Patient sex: F
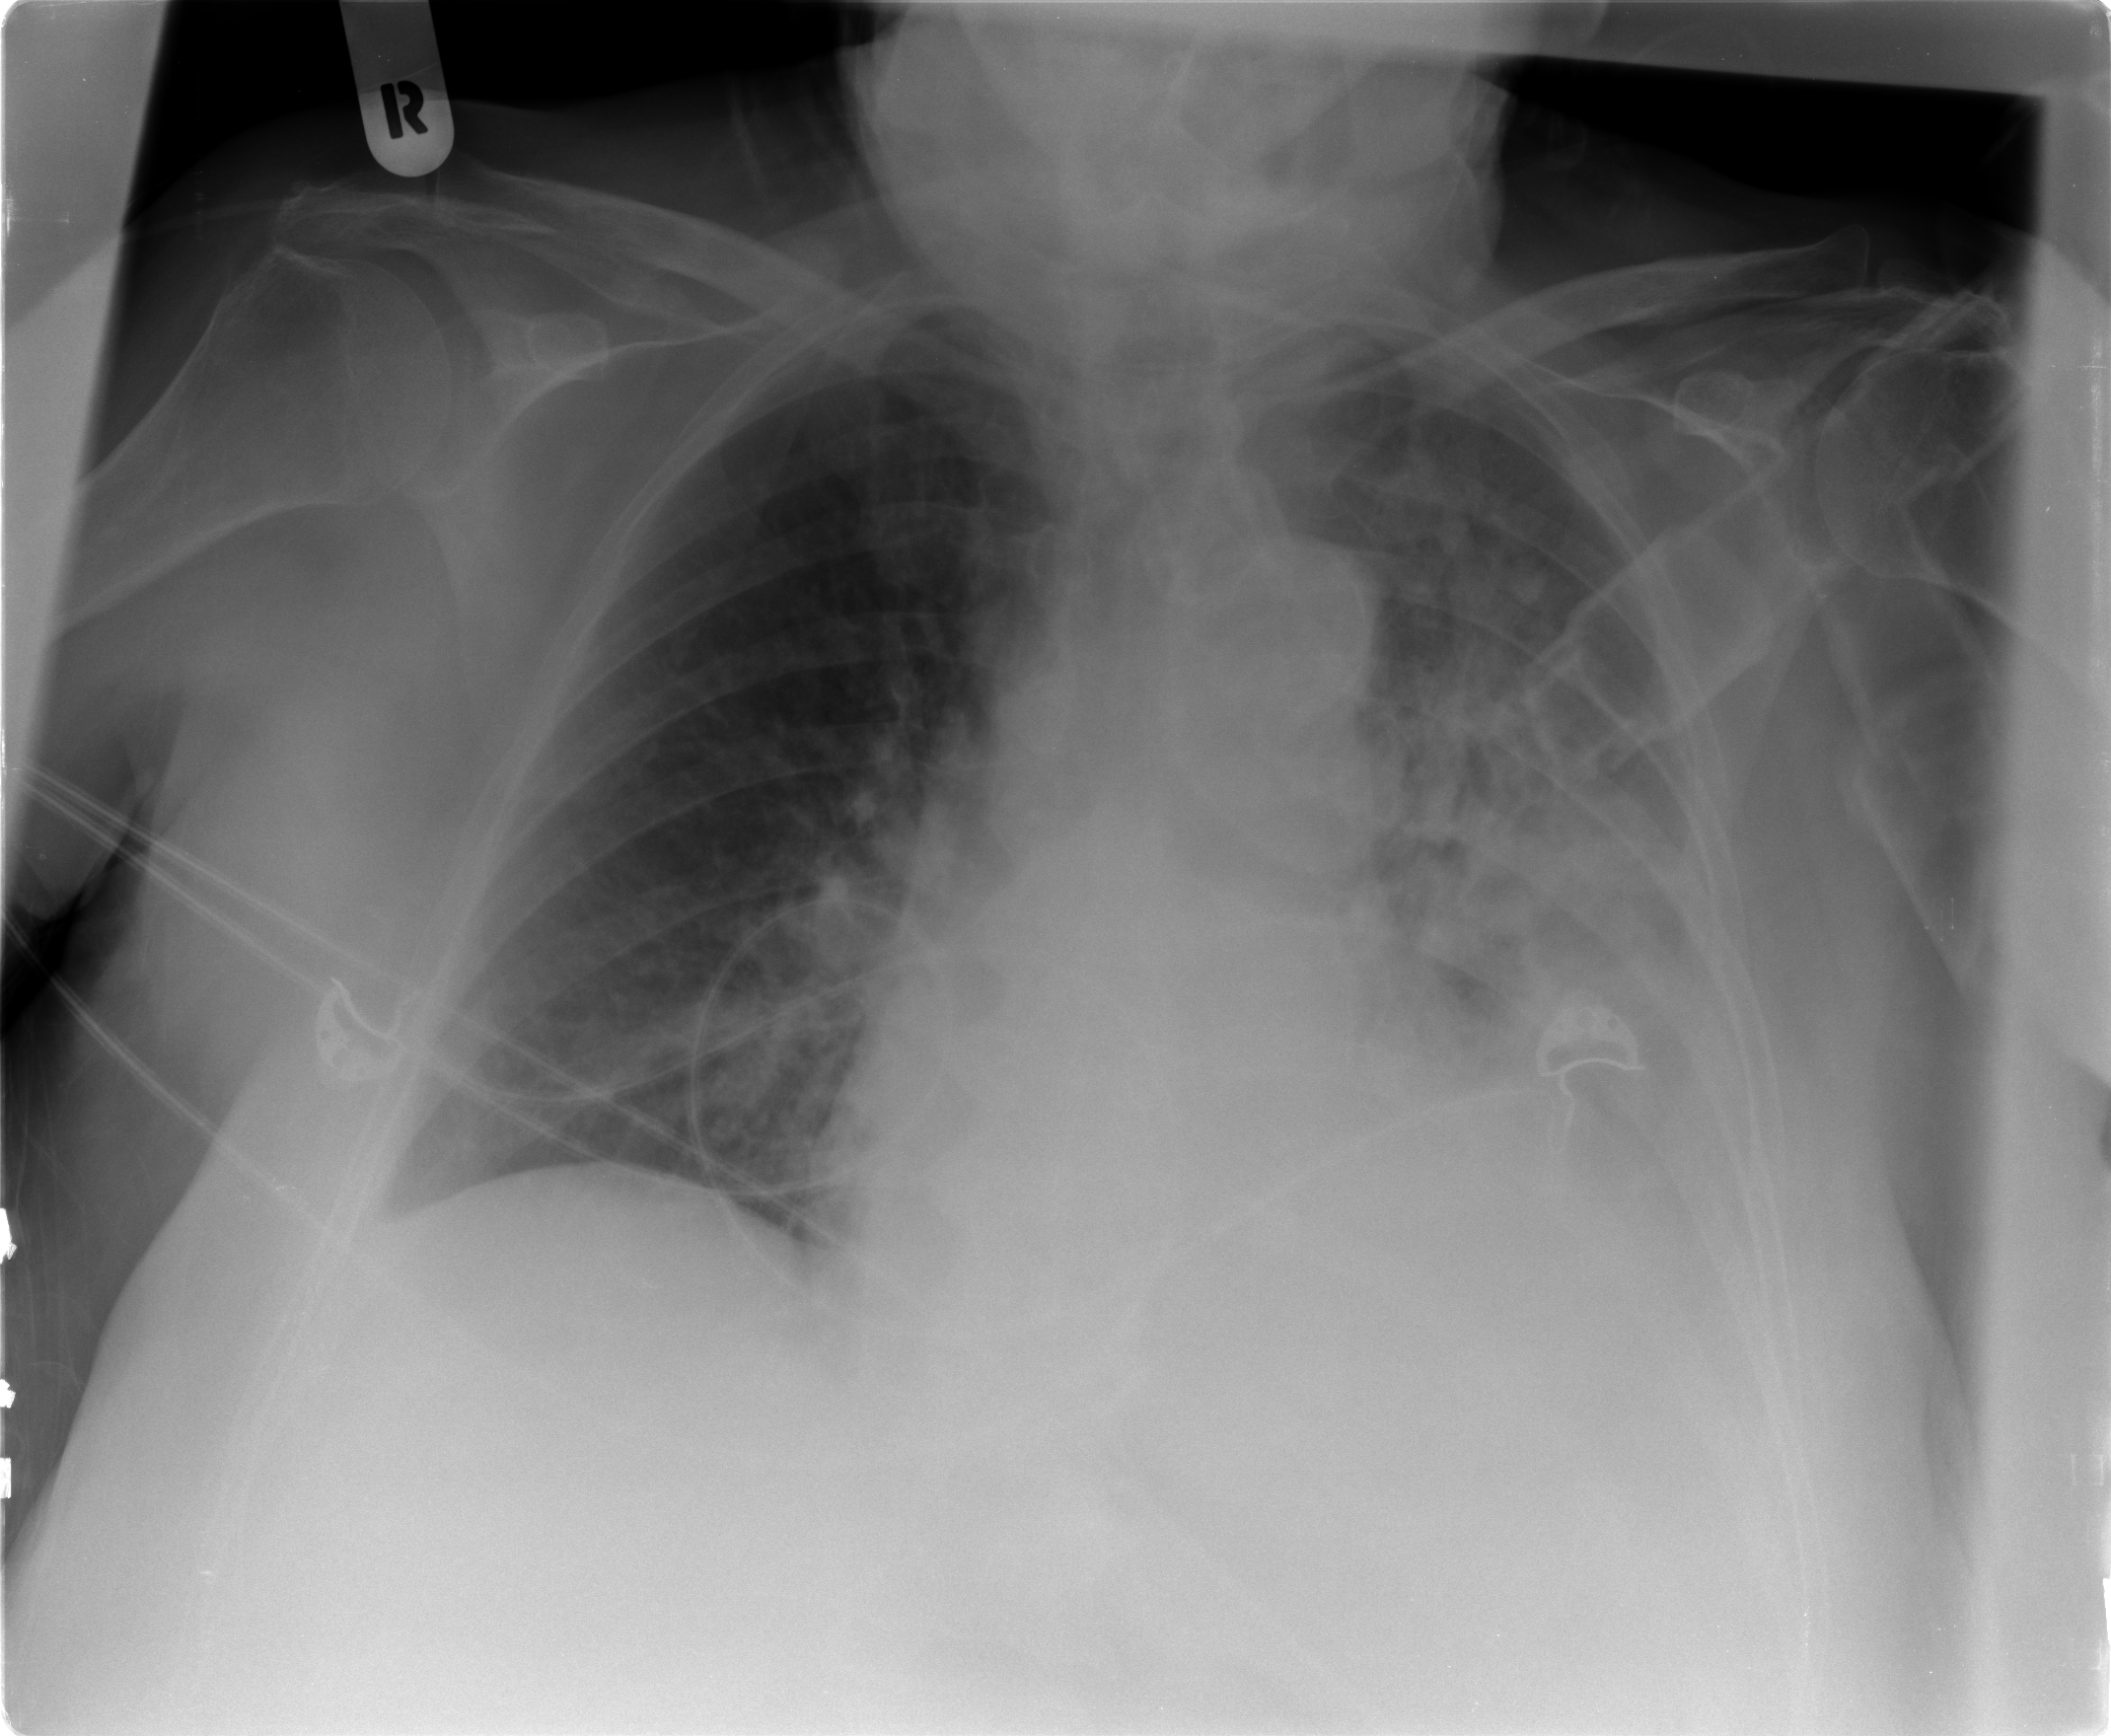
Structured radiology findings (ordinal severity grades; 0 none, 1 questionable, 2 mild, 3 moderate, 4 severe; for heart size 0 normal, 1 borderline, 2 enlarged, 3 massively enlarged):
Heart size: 2
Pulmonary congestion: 2
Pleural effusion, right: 0
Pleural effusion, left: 2
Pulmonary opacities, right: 0
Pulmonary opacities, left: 3
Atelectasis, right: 2
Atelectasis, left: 3